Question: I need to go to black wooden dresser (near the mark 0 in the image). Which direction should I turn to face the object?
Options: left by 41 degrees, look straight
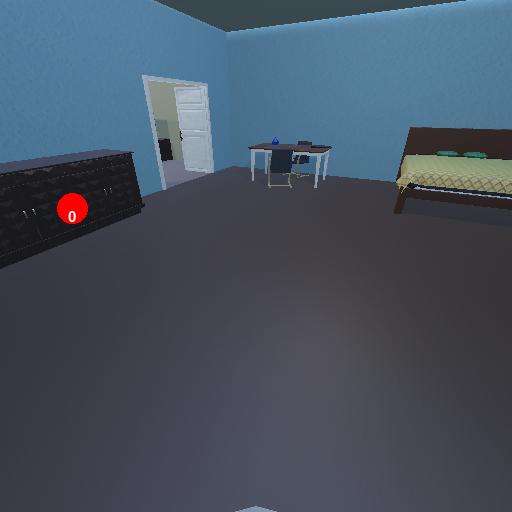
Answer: left by 41 degrees